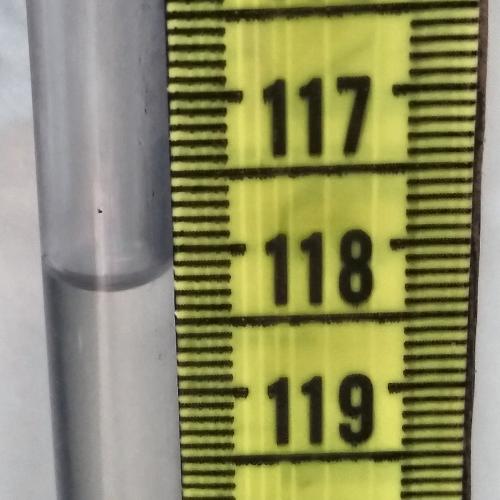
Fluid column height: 118.2 cm